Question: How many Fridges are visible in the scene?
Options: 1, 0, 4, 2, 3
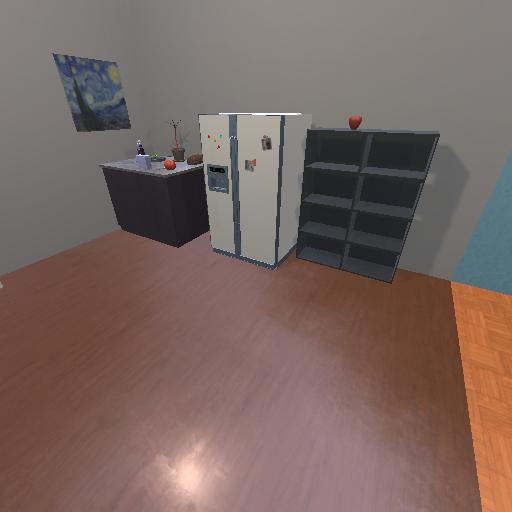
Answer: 1